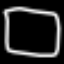
Label: square